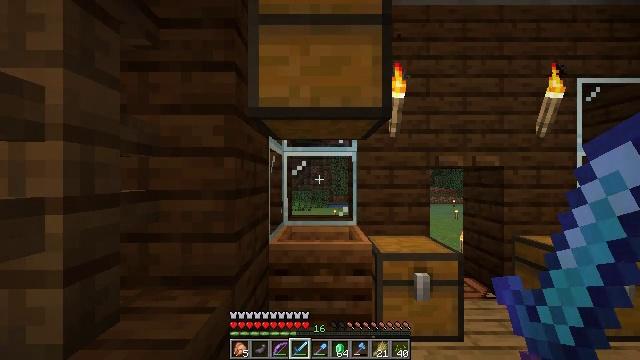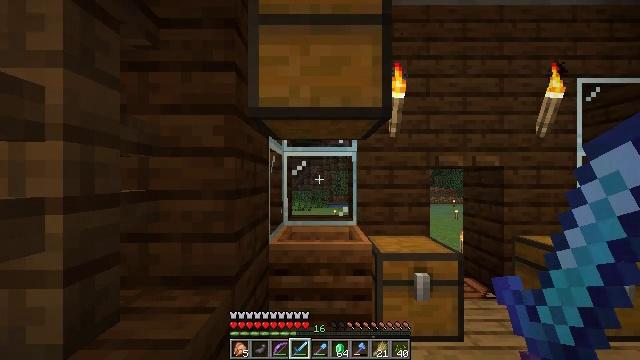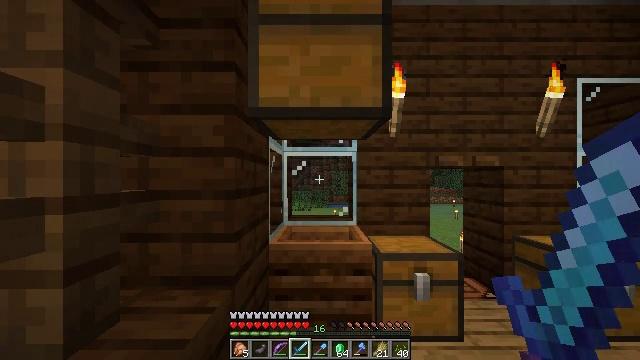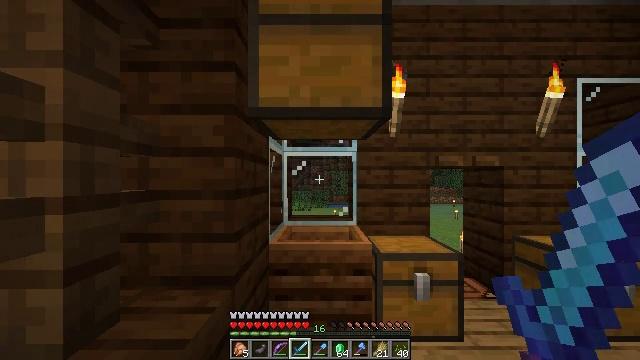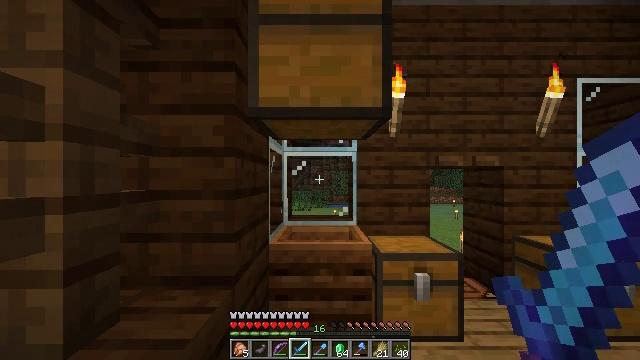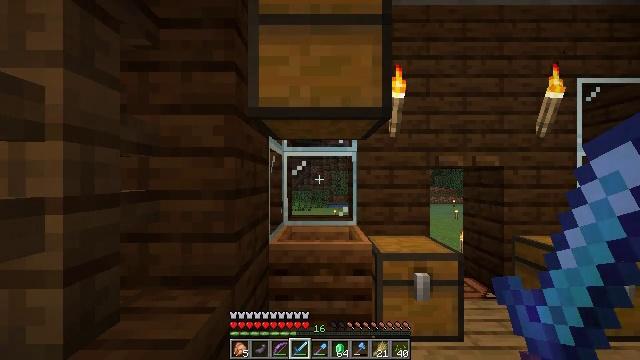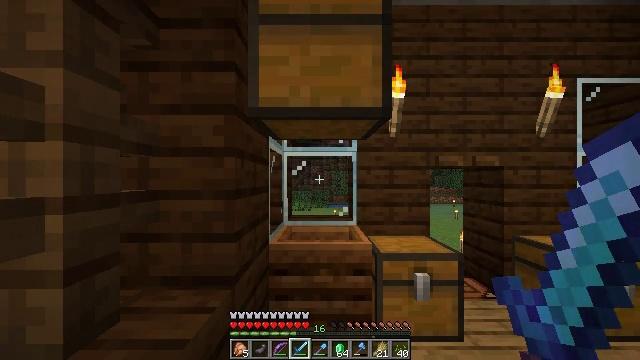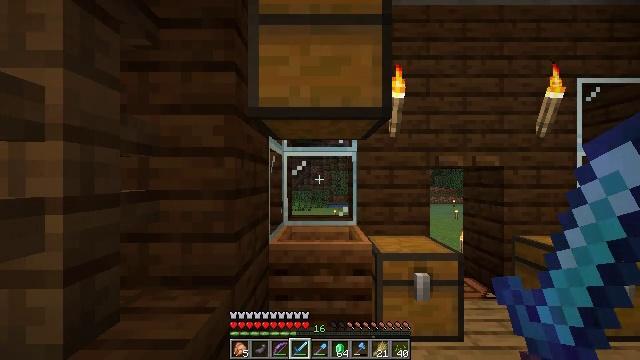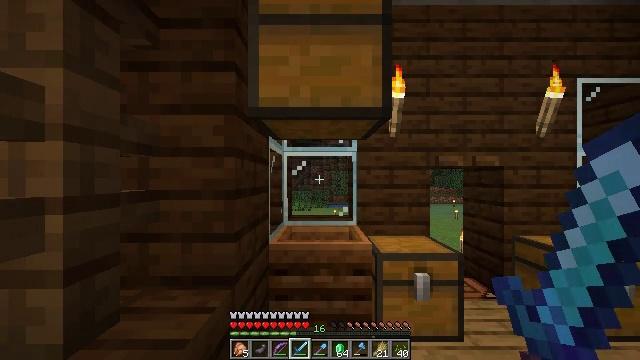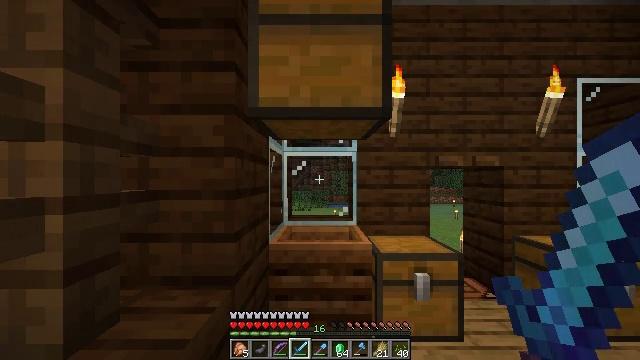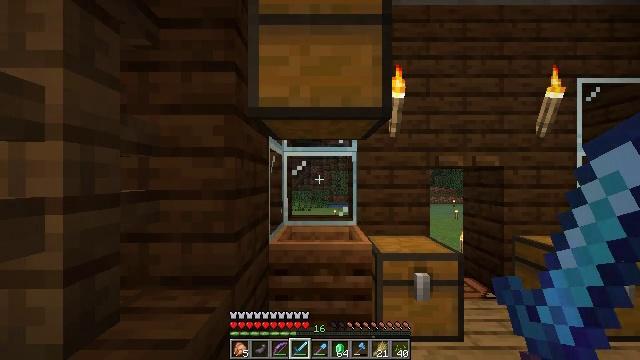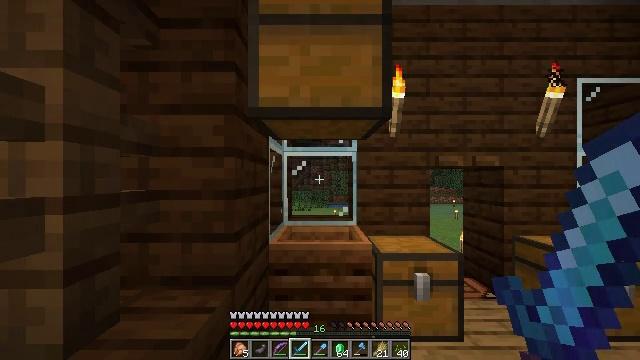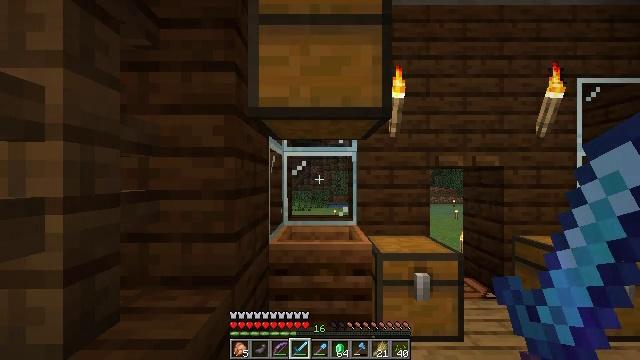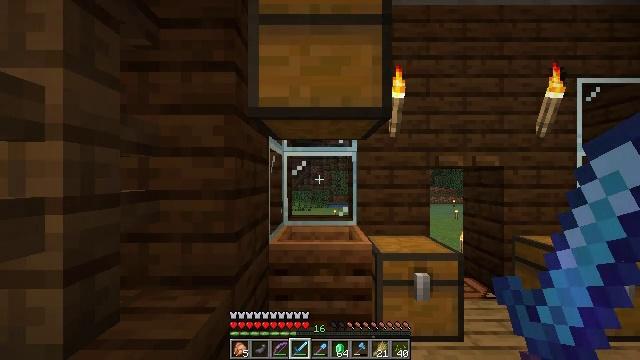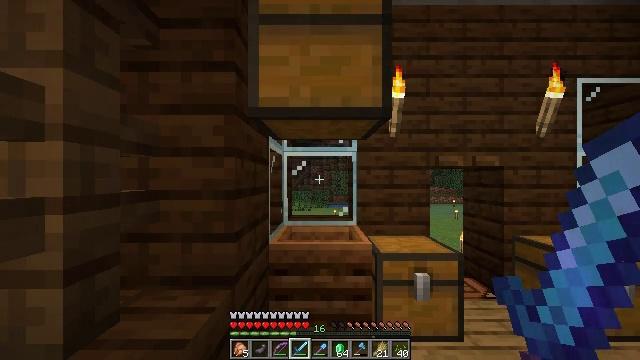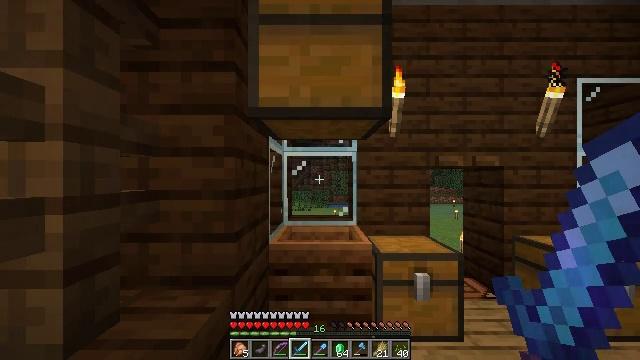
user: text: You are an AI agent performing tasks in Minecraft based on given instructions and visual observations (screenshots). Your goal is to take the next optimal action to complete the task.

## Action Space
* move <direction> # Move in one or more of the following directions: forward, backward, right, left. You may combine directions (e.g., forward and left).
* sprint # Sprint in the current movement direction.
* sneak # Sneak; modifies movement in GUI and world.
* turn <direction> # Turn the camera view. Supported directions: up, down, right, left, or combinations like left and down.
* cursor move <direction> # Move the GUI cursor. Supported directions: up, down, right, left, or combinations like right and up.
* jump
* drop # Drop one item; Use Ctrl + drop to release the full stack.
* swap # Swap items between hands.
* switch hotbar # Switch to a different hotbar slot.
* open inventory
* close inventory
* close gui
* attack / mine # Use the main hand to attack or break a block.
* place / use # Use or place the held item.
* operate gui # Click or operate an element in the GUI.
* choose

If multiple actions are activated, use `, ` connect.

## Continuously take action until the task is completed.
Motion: motion action
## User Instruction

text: Mine spruce leaves from the tree.
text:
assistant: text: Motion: no_op
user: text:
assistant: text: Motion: no_op
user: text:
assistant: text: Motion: no_op
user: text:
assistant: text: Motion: no_op
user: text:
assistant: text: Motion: no_op
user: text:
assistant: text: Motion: no_op
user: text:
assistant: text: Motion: no_op
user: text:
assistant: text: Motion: no_op
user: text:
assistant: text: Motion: no_op
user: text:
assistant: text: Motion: no_op
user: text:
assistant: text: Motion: no_op
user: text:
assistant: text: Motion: no_op
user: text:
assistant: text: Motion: no_op
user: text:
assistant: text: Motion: no_op
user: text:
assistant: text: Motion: no_op
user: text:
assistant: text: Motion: no_op
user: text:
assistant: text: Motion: no_op
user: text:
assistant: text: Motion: no_op
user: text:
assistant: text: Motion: no_op
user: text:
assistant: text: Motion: no_op
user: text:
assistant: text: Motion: no_op
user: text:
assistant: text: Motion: no_op
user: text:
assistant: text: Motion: no_op
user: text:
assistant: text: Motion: no_op
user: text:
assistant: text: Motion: no_op
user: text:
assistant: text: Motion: no_op
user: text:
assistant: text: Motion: no_op
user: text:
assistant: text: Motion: no_op
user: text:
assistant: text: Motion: no_op
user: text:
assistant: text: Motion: no_op